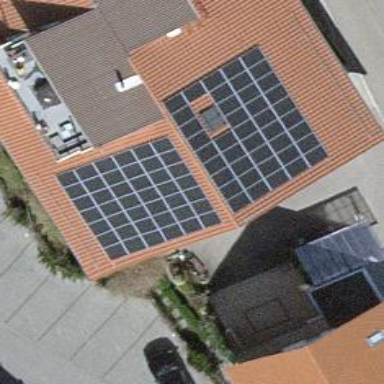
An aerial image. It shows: Solar power generator utilizing photovoltaic technology with solar photovoltaic panels.